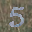
Label: 5